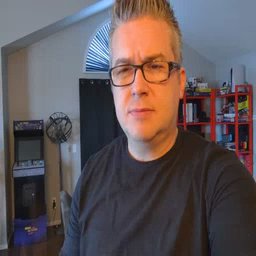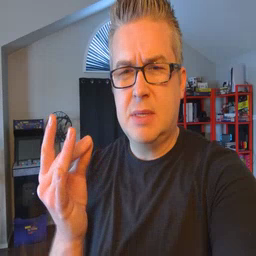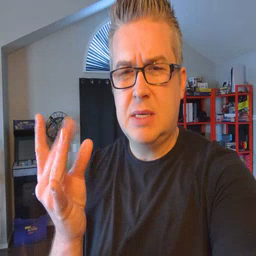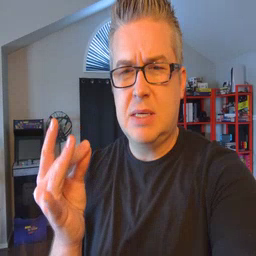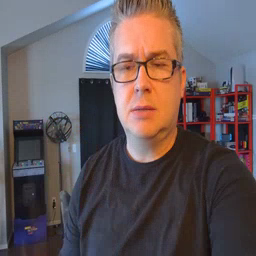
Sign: sticky